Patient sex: M
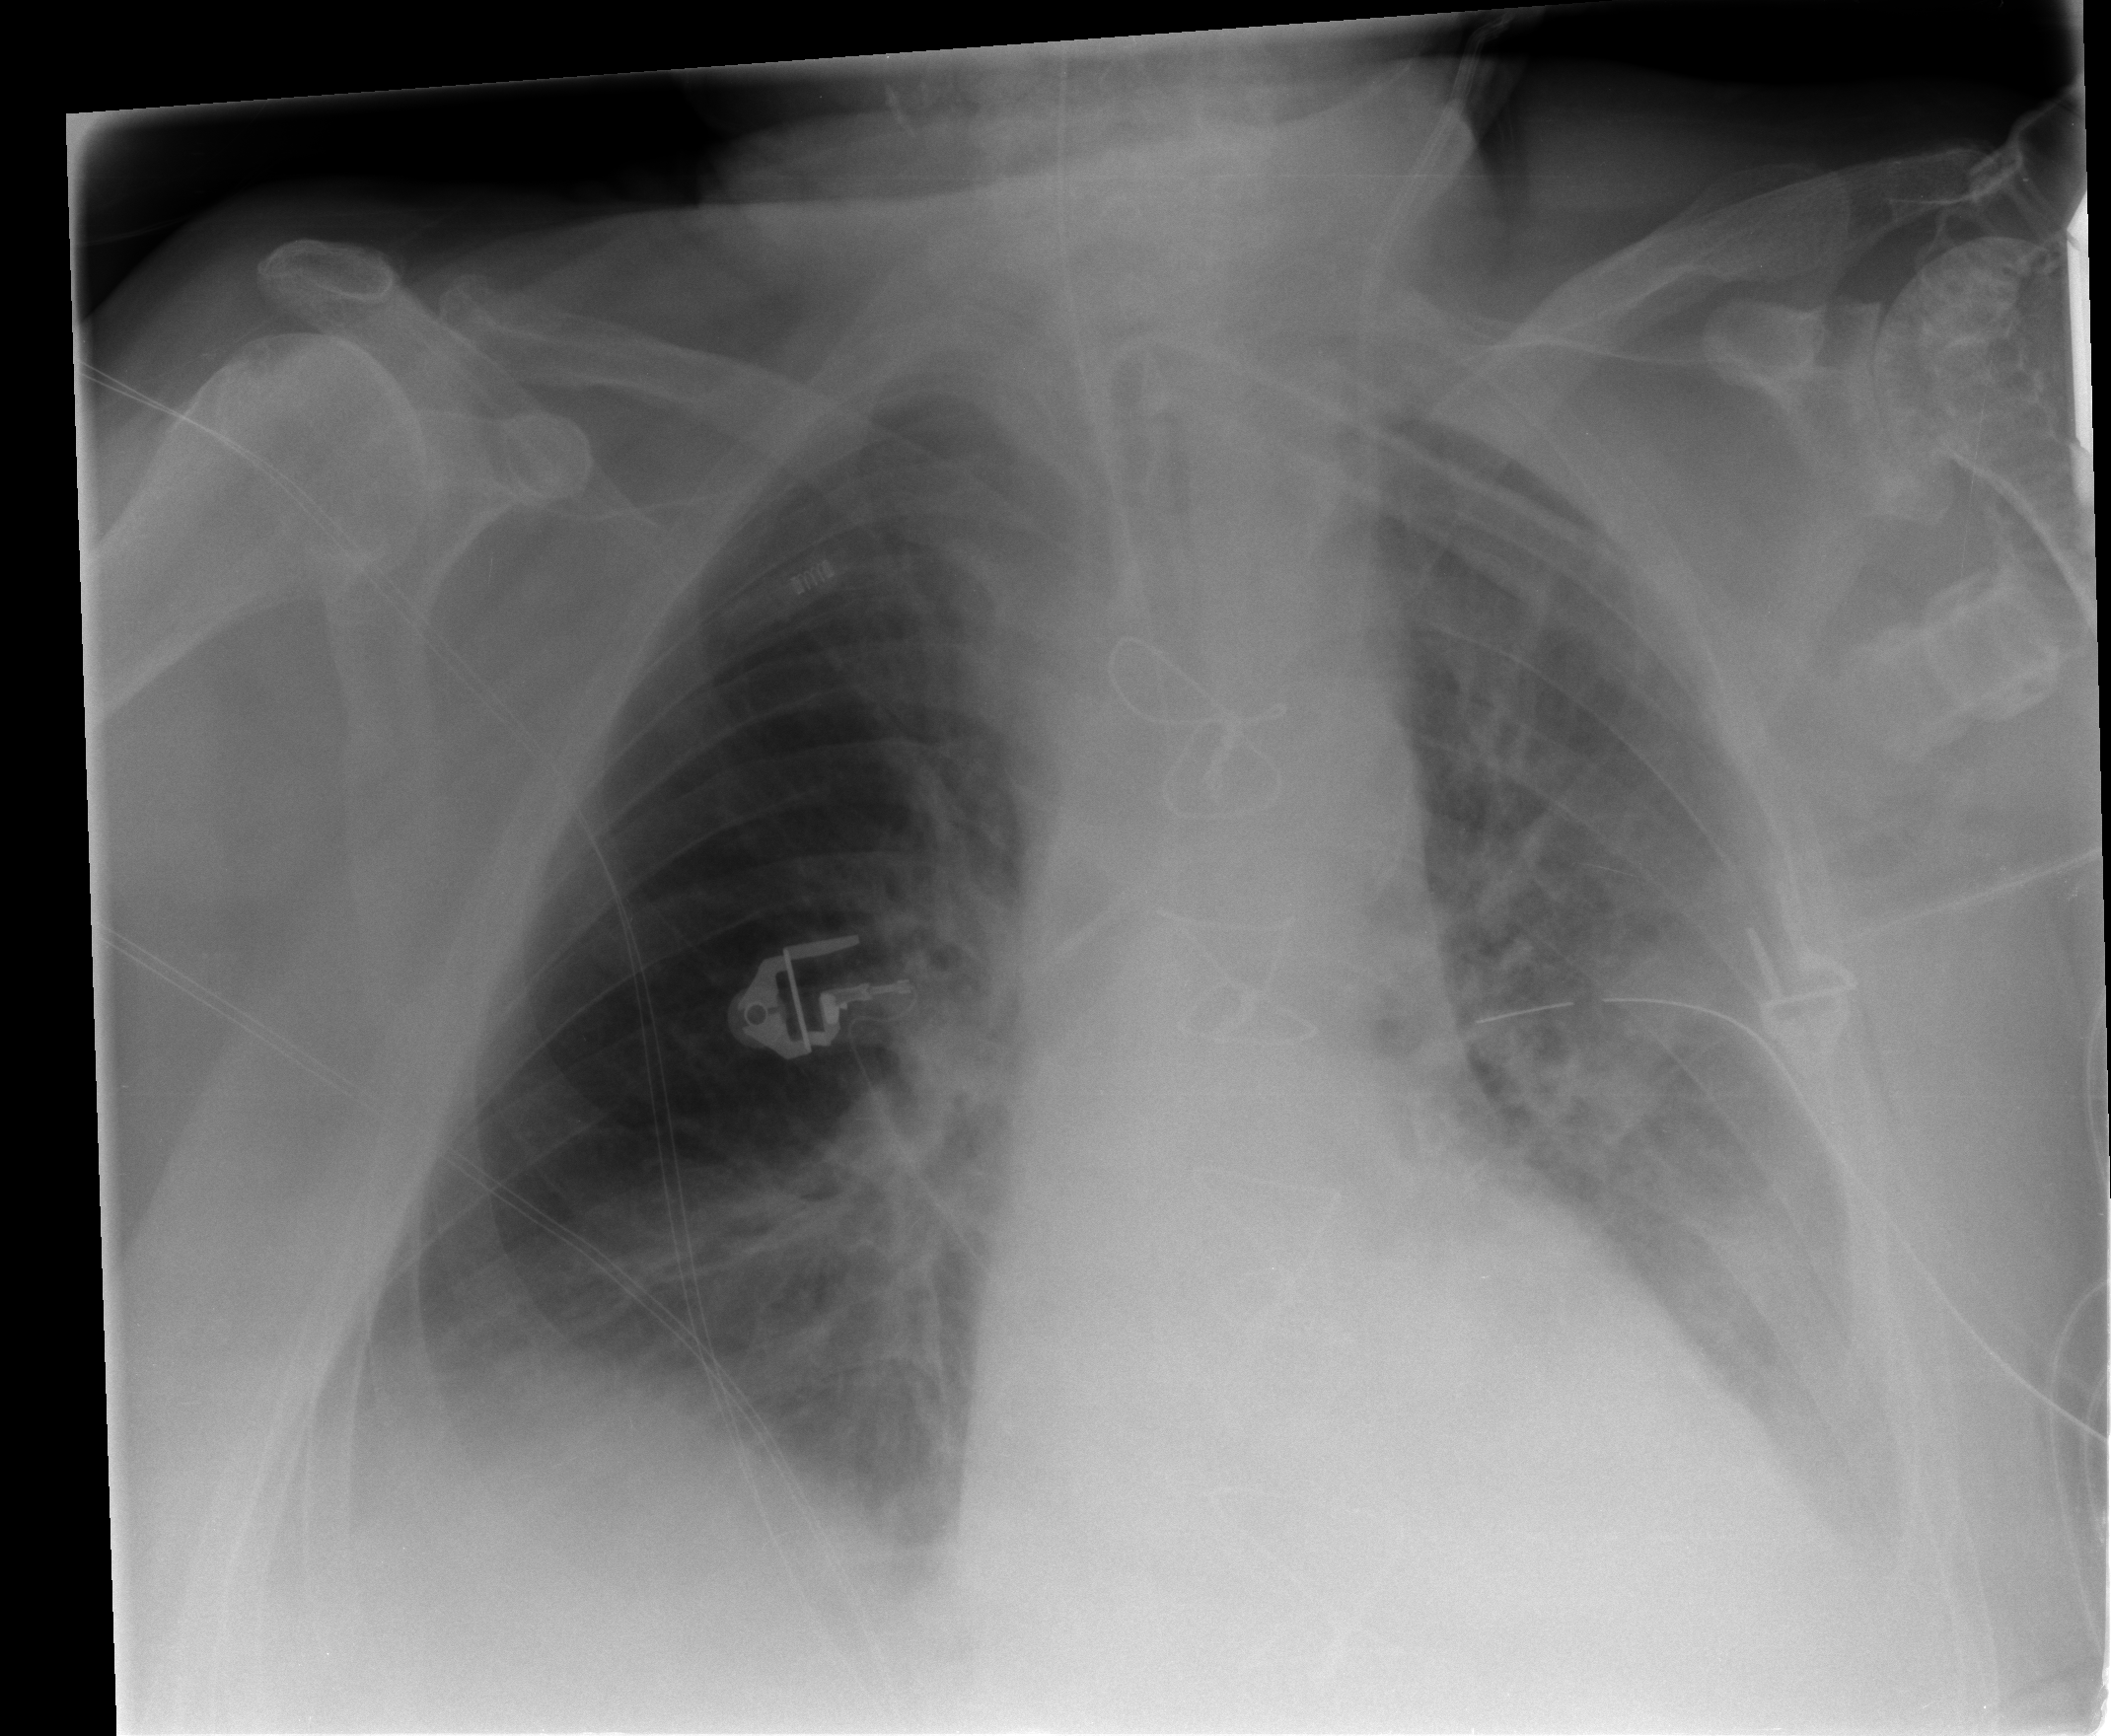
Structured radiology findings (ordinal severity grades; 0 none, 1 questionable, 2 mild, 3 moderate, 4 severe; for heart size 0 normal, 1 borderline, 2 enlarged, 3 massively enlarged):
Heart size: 2
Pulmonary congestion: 2
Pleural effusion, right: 0
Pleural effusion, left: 2
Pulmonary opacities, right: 0
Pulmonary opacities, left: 1
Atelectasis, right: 0
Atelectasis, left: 2